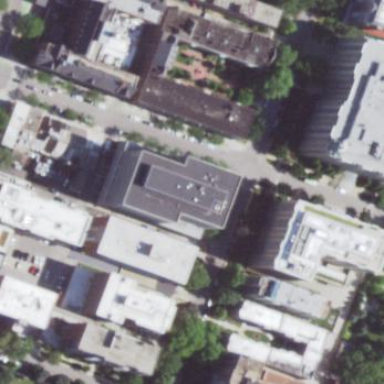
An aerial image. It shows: Office building.